Question: What is the reading of the measurement in the image?
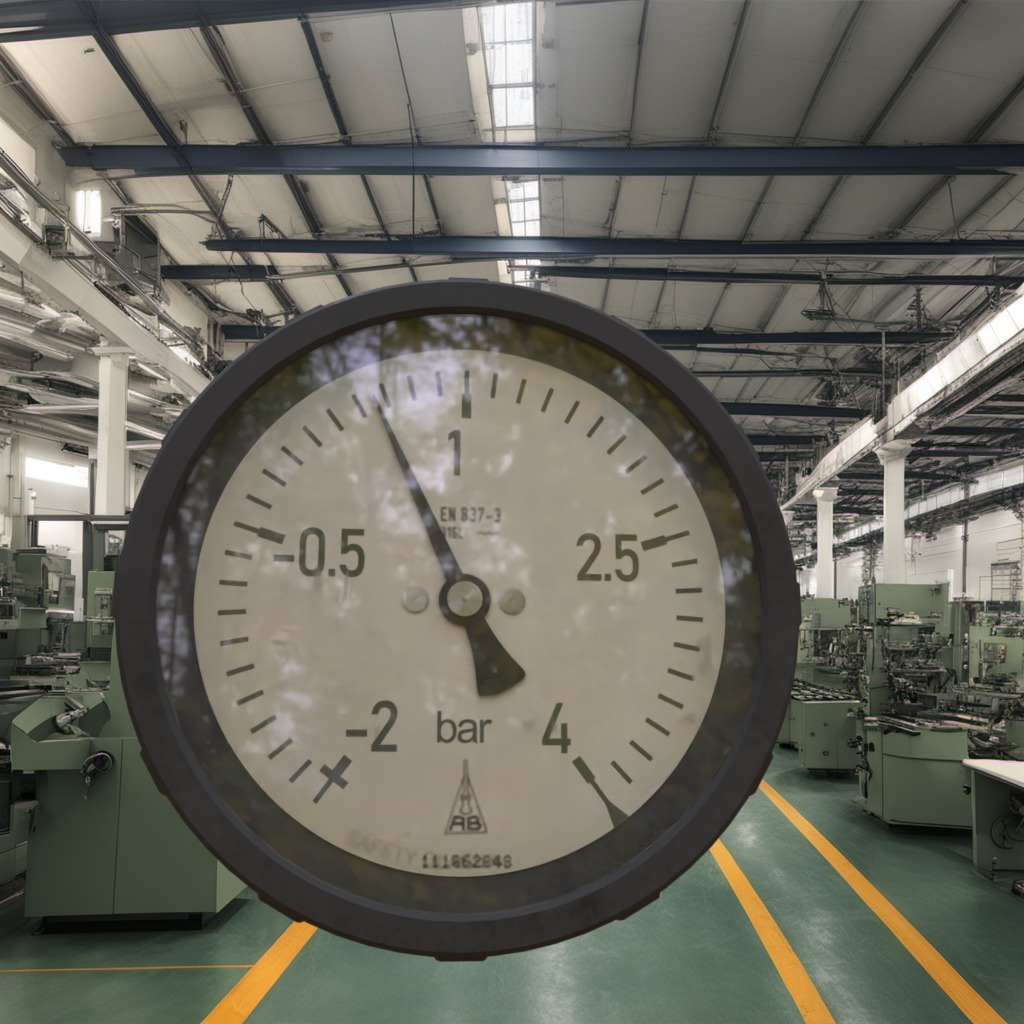
Answer: The result is 0.48
Question: What is the value range of this measurement?
Answer: The range is from -2 to 4
Question: What is the minimum and maximum value range of the measurement in the image?
Answer: The minimum value is -2 and the maximum value is 4